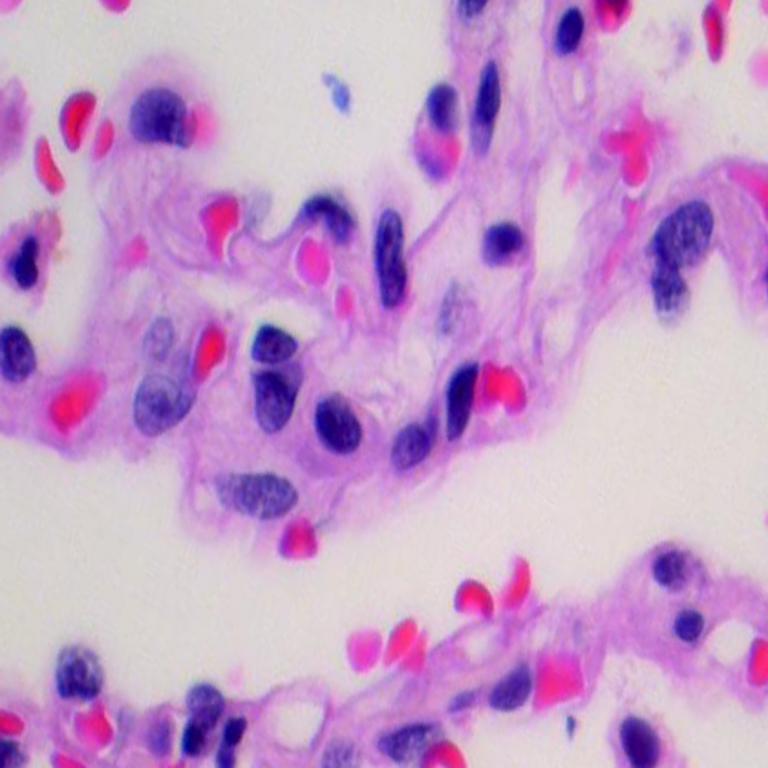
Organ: lung
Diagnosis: benign